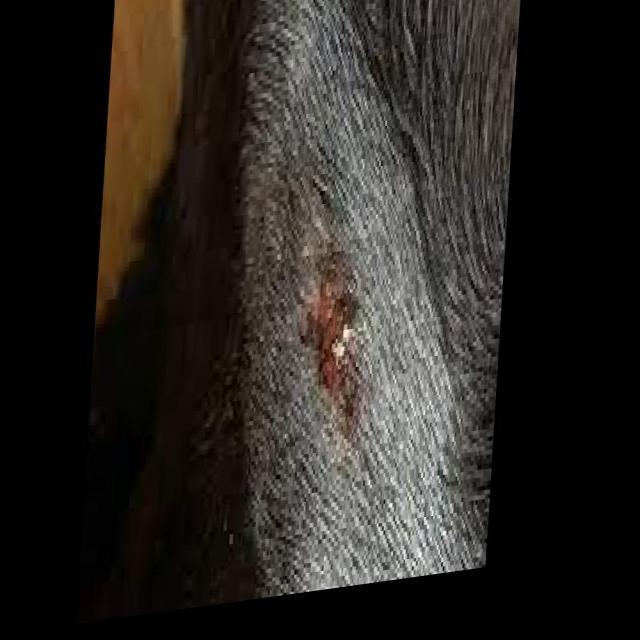
Canine dermatitis — inflammation of the skin presenting with erythema, pruritus, papules, and excoriation. May be allergic, contact, or atopic in origin.